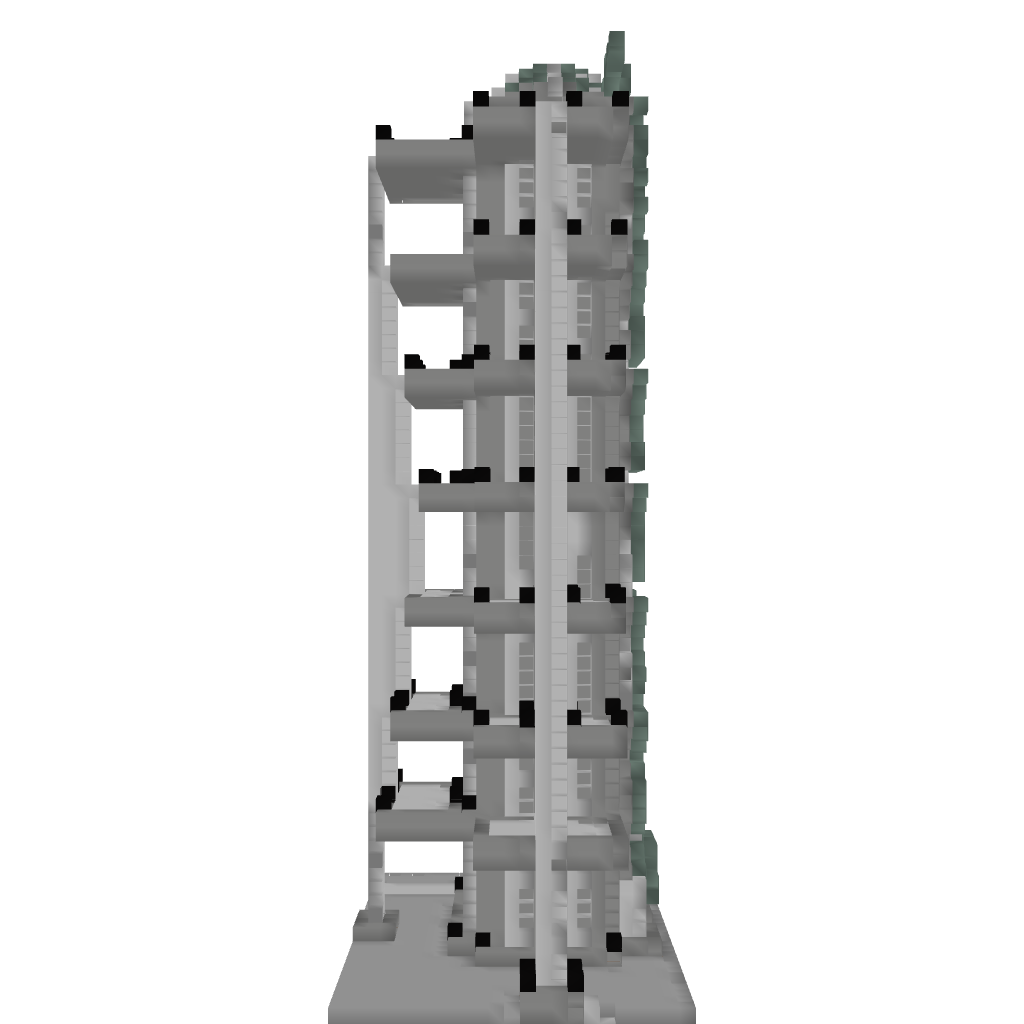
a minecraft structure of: Invader Tower